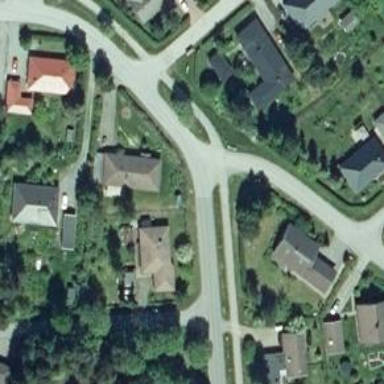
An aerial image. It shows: Suburb.